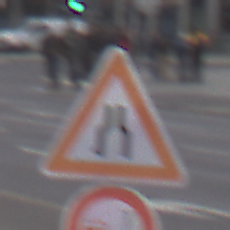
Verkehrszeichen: VerengteFahrbahn
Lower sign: VerbotUeberholenEinspurigeFahrzeuge
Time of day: MorningAfternoon
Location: Outdoor (Urban)
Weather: Overcast
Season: NotSpecified
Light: Natural